Field crop: maize
Growth stage: 2
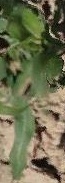
Species: maize